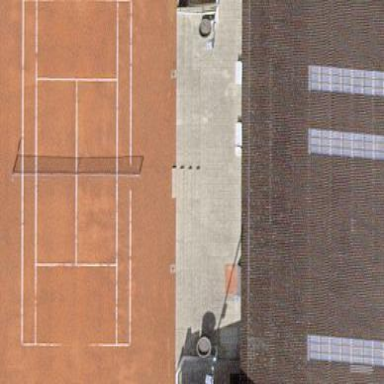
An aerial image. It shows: Tennis court on pitch designated for leisure land.